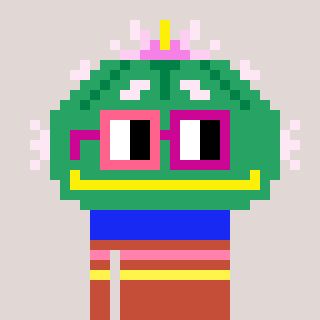
a pixel art character with square pink and red glasses, a peyote-shaped head and a rust-colored body on a warm background